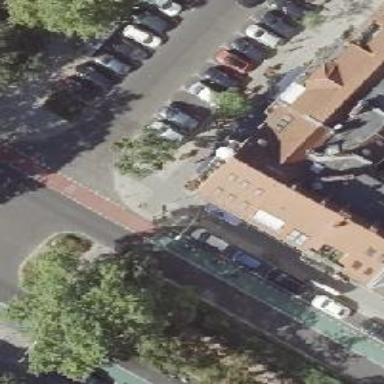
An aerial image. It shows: Restaurant.